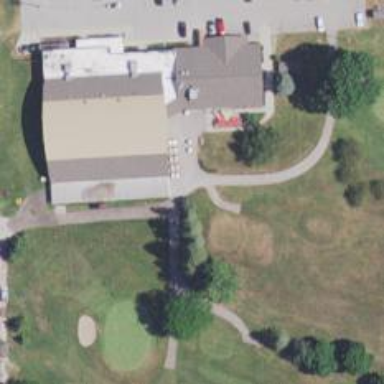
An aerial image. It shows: Service road used as golf cart path.